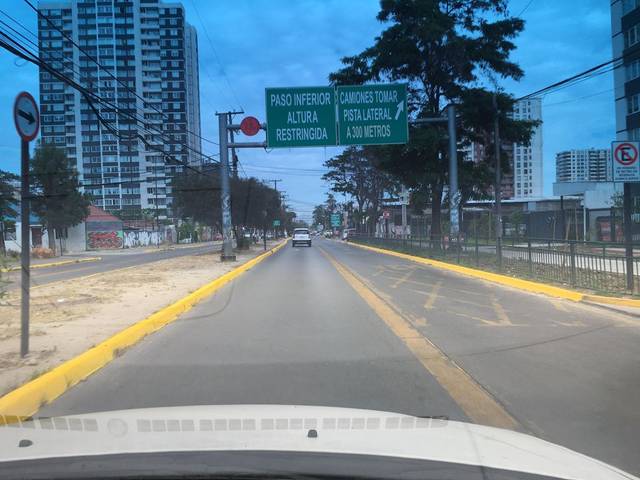
Region: Chile
Coordinates: -33.505, -70.65